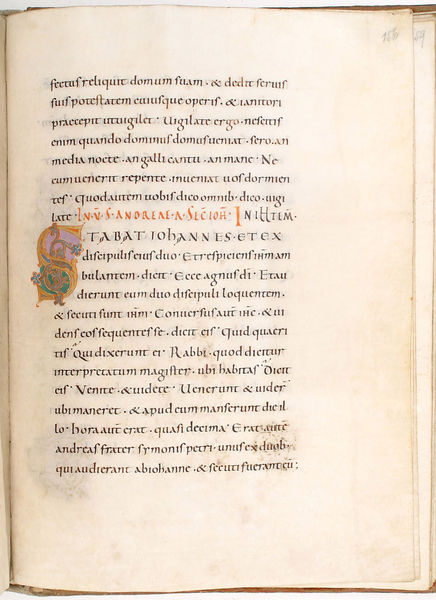
Titel: Gerocodex, Perikopenbuch
Institution: Darmstadt, Hessische Landesbibliothek
Schlagwörter: blätter, weiß, gelb, grün, orange, schwarz, rot, alt, bibel, johannes, gold, blatt, schrift, papier, lila, ornamente, deutsch, buch, religion, seite, text, buchstabe, buchstaben, buchseite, verziert, zahl, griechisch, mittelalter, zeilen, latein, lateinisch, kapitälchen, majuskel, skript, kunstvoll, codex, s, sabat, zierbuchstabe, stabat, sript, 157, tabat, etex